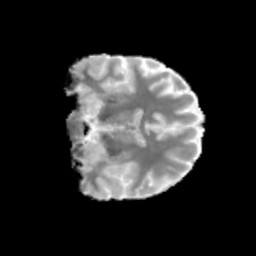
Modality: MD
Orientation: coronal
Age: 30
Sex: female
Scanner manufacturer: siemens
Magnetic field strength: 3 T
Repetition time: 3.23 s
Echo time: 0.0892 s